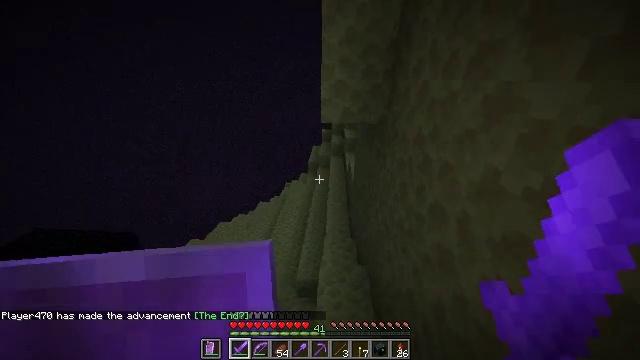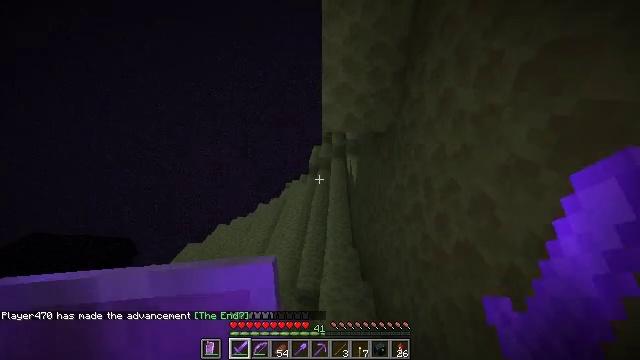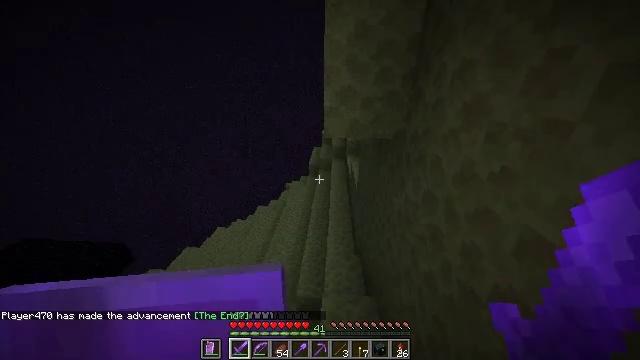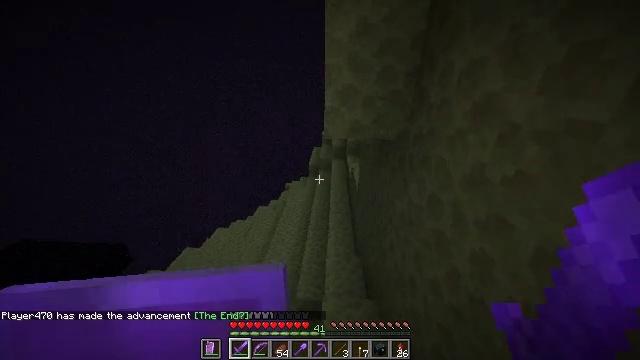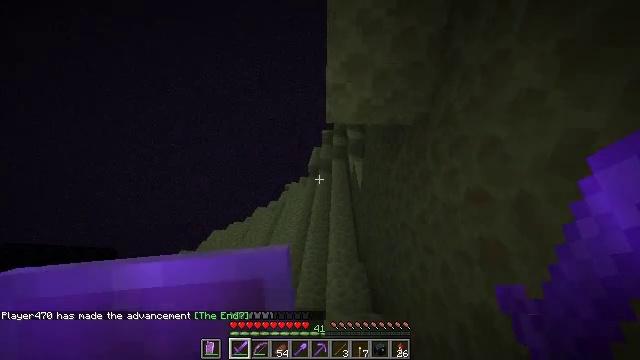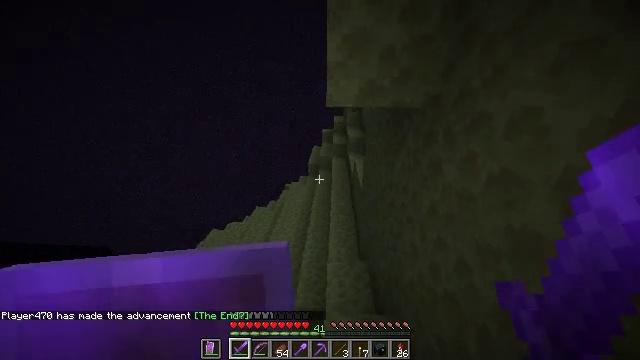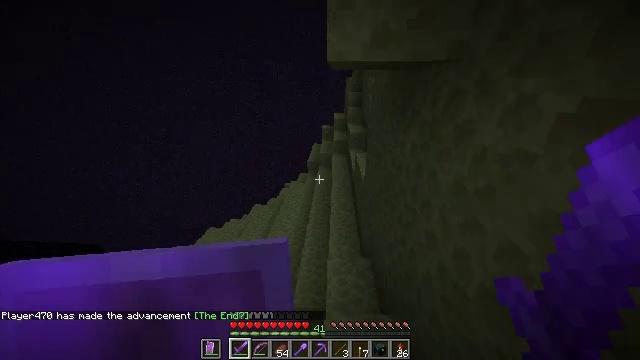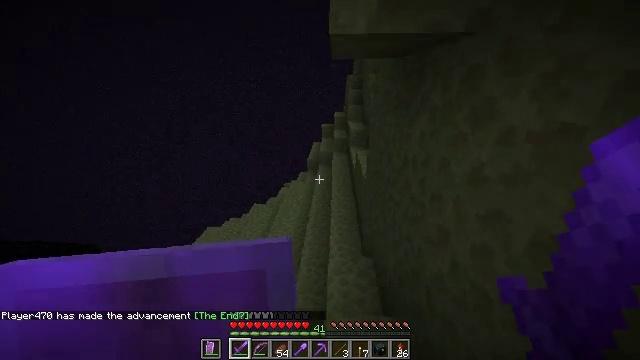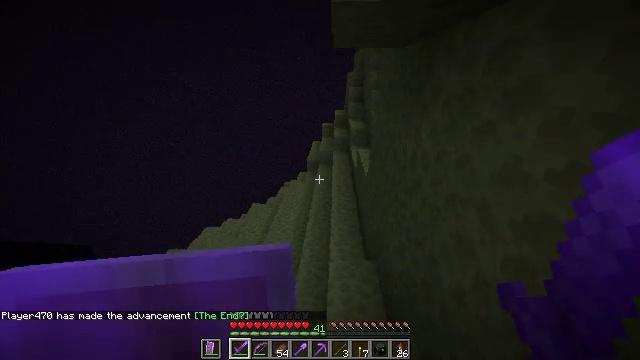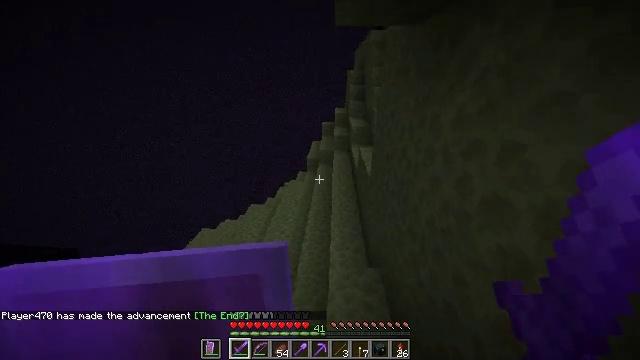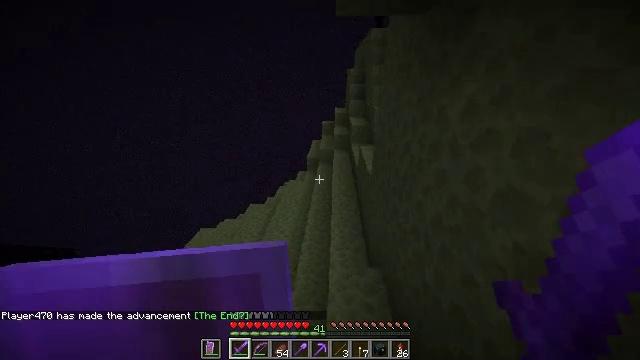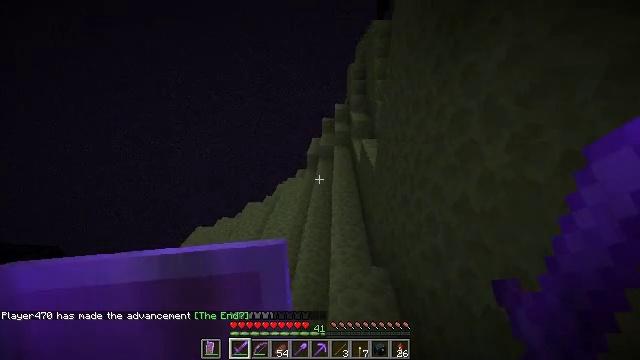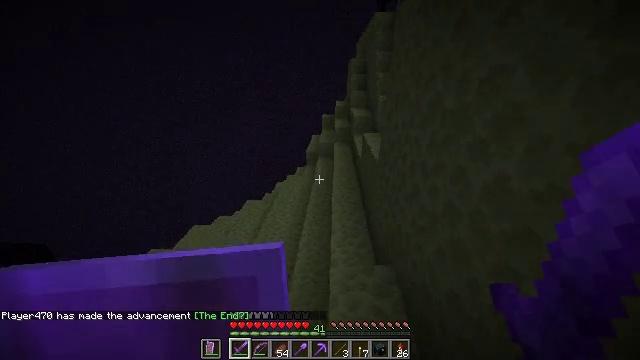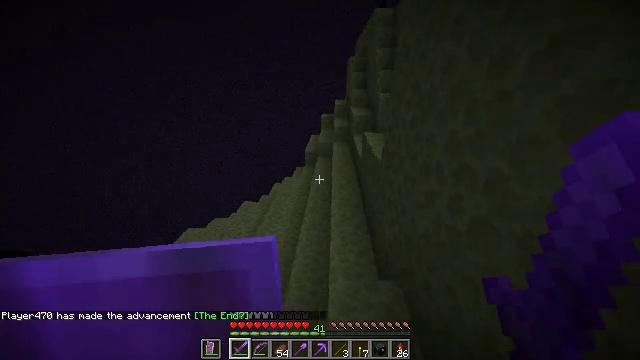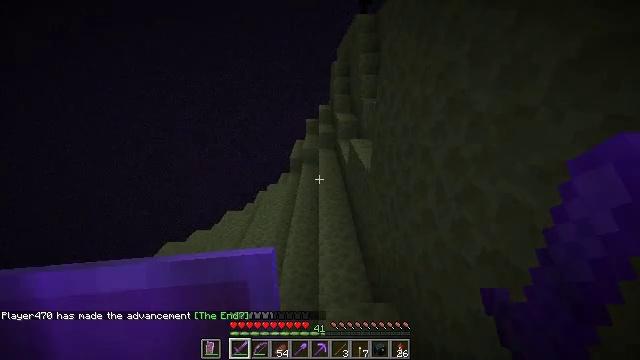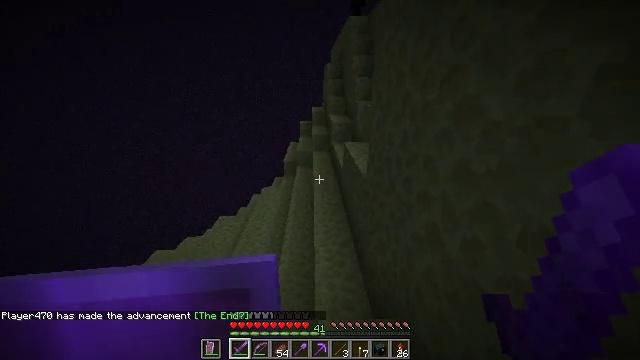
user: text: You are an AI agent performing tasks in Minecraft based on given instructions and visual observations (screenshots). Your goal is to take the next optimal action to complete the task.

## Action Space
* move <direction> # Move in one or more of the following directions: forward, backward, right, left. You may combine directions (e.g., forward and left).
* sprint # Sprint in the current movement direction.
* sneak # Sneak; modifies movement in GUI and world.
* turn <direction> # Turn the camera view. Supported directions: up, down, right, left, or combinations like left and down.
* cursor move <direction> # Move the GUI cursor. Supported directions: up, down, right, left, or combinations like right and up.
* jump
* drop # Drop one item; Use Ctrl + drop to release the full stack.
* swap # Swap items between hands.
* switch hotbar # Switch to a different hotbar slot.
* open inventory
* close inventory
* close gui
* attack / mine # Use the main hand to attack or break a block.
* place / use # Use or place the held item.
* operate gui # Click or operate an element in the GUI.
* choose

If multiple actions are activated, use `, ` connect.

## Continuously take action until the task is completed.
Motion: motion action
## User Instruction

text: Mine the tough obsidian.
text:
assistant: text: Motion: move forward, sprint
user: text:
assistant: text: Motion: move forward, sprint
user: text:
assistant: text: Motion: move forward, sprint
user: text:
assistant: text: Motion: move forward, sprint
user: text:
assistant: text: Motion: move forward, sprint
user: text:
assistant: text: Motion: move forward, sprint
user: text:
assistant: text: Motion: move forward, sprint
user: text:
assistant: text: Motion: move forward, sprint
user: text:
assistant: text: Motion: move forward, sprint
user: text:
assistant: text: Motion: move forward, sprint
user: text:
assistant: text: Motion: move forward, sprint
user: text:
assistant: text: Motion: move forward, sprint
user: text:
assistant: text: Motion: move forward, sprint
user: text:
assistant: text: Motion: move forward, sprint, turn right and up
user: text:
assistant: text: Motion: move forward, sprint, turn right
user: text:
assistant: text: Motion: move forward, sprint
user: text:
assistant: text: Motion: move forward, sprint
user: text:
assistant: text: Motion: move forward, sprint, jump
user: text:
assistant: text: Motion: move forward, sprint, jump
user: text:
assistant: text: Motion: move forward, sprint, turn right and up, jump
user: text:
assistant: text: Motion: move forward, sprint, turn right, jump
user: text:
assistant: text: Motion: move forward, sprint, turn right, jump
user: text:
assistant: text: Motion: move forward, sprint
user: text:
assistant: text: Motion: move forward, sprint
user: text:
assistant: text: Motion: move forward, sprint
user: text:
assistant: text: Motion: move forward, sprint
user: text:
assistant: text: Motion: move forward, sprint
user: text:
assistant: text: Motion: move forward, sprint
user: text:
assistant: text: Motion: move forward, sprint
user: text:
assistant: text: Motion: move forward, sprint